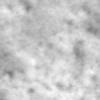
Label: no_change